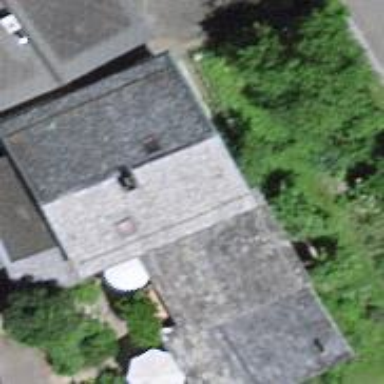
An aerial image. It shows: Simple house.